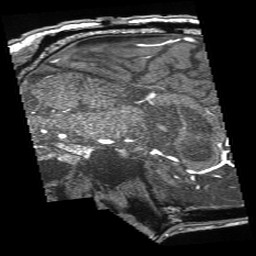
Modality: angio
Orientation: sagittal
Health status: ill
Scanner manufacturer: siemens
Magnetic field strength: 3 T
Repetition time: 0.02 s
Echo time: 0.0033 s